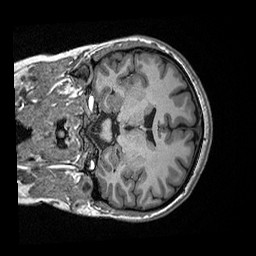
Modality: T1w
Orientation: coronal
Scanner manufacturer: ge
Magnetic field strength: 3 T
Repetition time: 2.349 s
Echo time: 0.002968 s